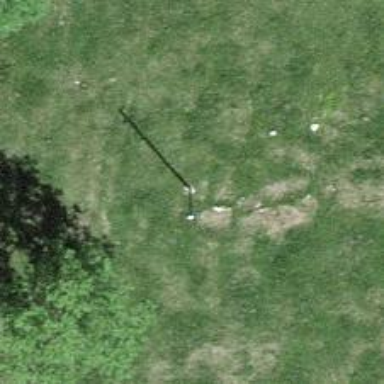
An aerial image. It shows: Power pole.